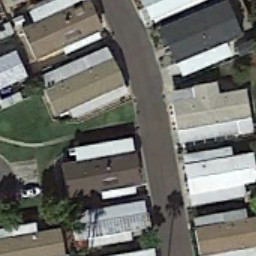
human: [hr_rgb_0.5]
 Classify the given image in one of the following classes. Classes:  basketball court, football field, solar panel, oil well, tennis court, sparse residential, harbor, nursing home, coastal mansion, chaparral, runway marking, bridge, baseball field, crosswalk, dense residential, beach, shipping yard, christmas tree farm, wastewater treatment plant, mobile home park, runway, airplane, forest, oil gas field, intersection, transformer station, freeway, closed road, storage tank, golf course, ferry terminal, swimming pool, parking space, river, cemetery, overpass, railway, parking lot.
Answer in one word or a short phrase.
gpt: mobile home park